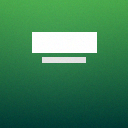
Screen state: on